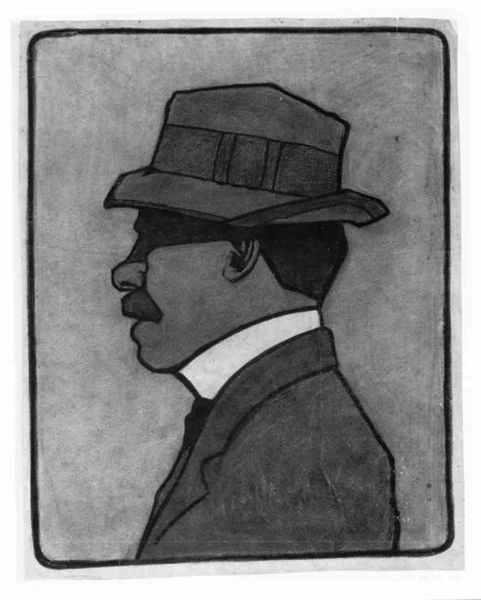
Titel: Der Maler Keller, Brustbild
Künstler: Alexander Kanoldt
Standort: Karlsruhe
Institution: Staatliche Kunsthalle Karlsruhe
Schlagwörter: dunkel, kopf, mann, schatten, weiß, grob, elegant, frisur, grau, haar, hintergrund, hut, licht, mund, nase, ohr, profil, schwarz, skizze, zeichnung, blick, flächig, hochformat, schleife, anzug, bart, hemd, jacke, schnurrbart, augen, band, gesicht, knoten, kragen, rahmen, bildnis, hals, herr, portrait, porträt, sonne, auge, haare, halbfigur, mantel, blatt, borte, brustbild, bruststück, kinn, kontrast, lippe, lippen, ohren, schulter, schultern, umrandung, helldunkel, klar, seitlich, papier, ecke, rahmung, mittag, abstrakt, flächen, modern, grafik, graphik, linien, naiv, beleuchtung, rand, schnurbart, krawatte, hutband, ernst, seitenansicht, verzierung, hemdkragen, jackett, oberkörper, revers, schick, schnauzbart, schnauzer, hutkrempe, jacket, krempe, umriss, foto, dunkelgrau, eckig, links, linie, kohle, kontur, druck, druckgraphik, lithographie, schwarz weiss, schraffur, comic, holzstich, radierung, stich, lithografie, markant, seite, konturen, strich, stilisiert, plakat, lautrec, bleistift, manschette, stehkragen, nasenloch, portrai, schnautzer, umrisslinie, kurz, kurzhaarschnitt, schattenriss, stetson, ecken, kravatte, schlips, eiß, seitenprofil, weisser kragen, portät, hellgrau, briefmarke, sonnenschein, oberlippenbart, geöffnet, schtten, grautöne, schief, kanten, rötel, kurzhaarfrisur, unterlippe, mann mit hut, zeichnnung, gepflegt, weisses hemd, kantig, muns, genick, dia, kanoldt, mannn, schulterstück, krgen, grapfik, inspektor, print, ohne hintergrund, ohe, gangster, männerprofil, g, 20. jahrhundert, mann hut, sw, 20, knubbelnase, lippenbart, schwaerz, seitenbild, ton in ton malerei, mjacke, nazuanzug, comiczeichnung, hemmd, portä, detektiv, geheimdienst, kravatt, #film, elegat, comic ähnlich, kulturseil